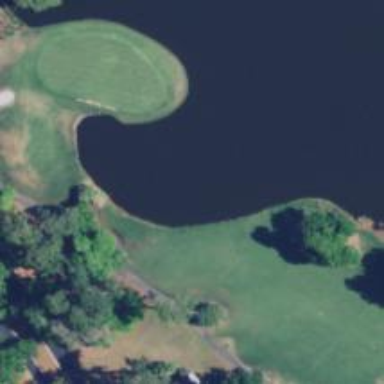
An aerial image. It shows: Grassy area designated as golf fairway.